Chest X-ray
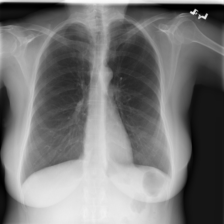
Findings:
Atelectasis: negative
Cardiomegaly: negative
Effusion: negative
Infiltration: negative
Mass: negative
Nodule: negative
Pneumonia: negative
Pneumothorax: negative
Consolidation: negative
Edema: negative
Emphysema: negative
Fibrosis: negative
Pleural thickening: negative
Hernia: negative